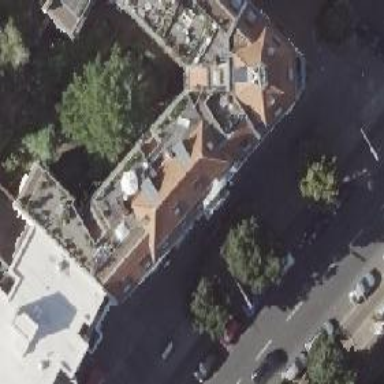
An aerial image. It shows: Café.